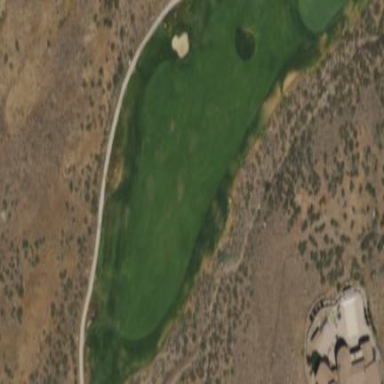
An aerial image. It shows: Water hazard on golf course. The hazard is natural water feature.